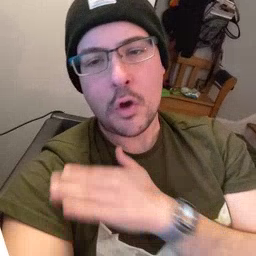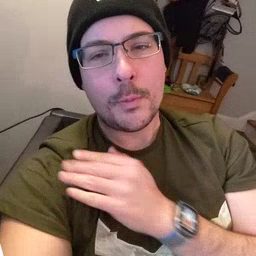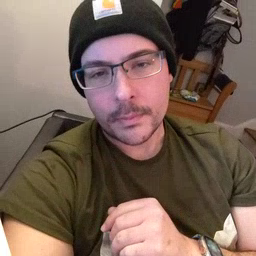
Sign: arm